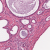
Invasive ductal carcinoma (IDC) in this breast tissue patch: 0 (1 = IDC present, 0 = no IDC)